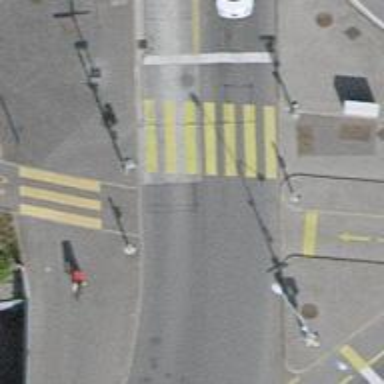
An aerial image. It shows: Road with traffic signals.